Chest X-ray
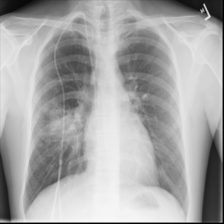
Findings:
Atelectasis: negative
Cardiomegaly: negative
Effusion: negative
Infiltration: negative
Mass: negative
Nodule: negative
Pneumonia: negative
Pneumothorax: negative
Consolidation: positive
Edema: negative
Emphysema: negative
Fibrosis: negative
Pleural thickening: negative
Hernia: negative